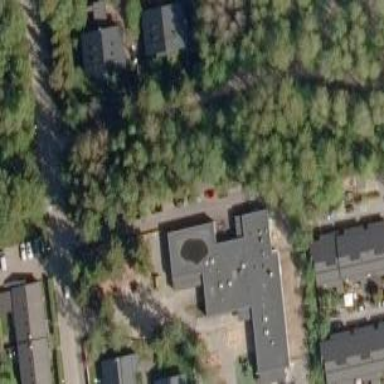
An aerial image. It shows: Kindergarten.